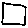
Label: square